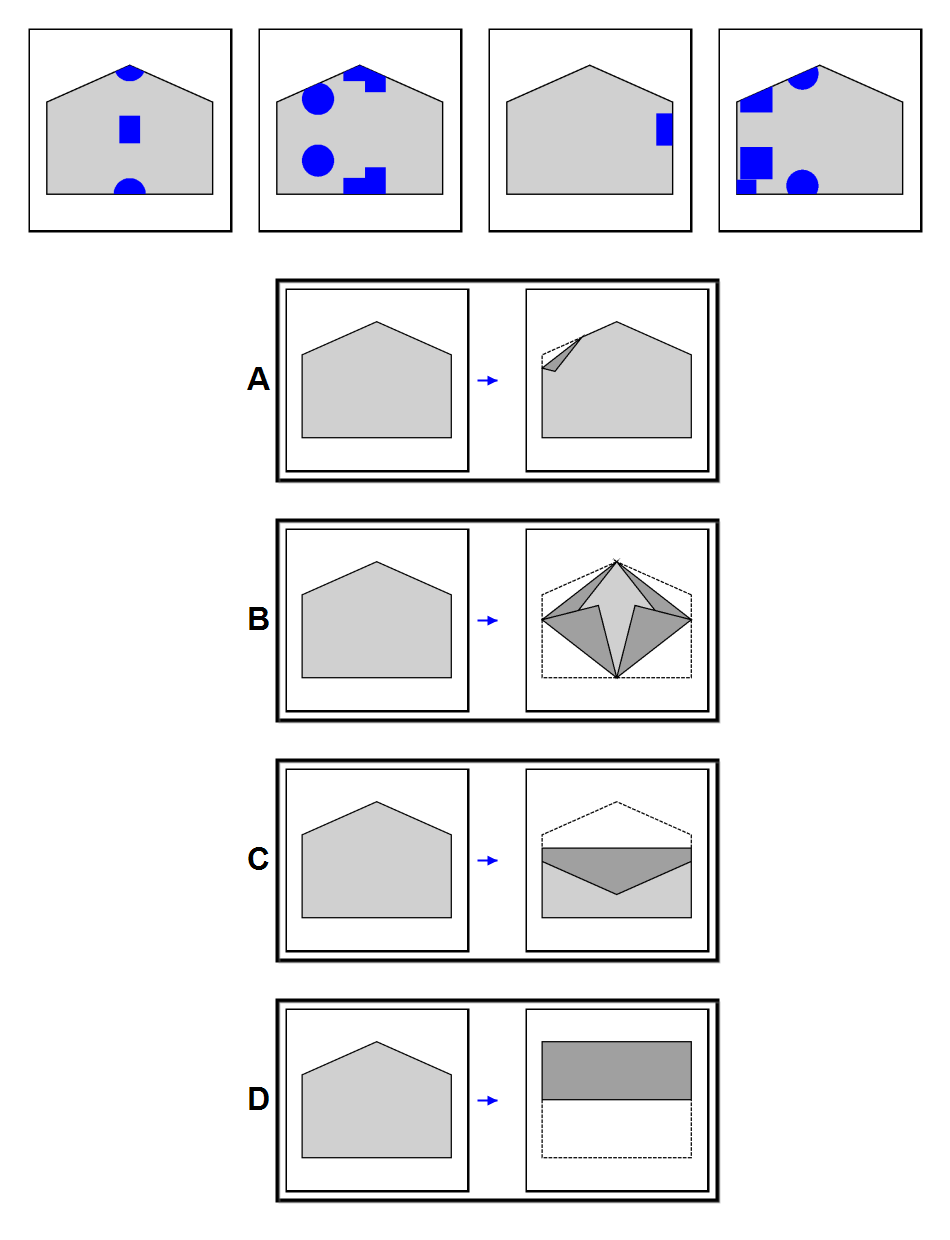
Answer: D